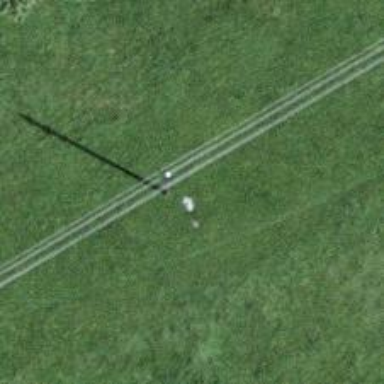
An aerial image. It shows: Power pole.